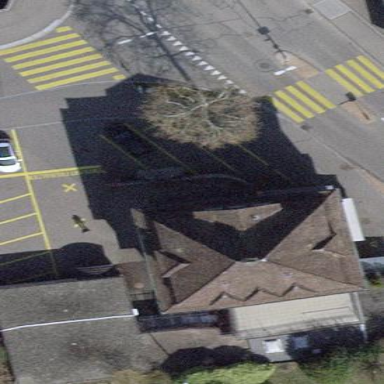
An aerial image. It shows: Building that houses restaurant.